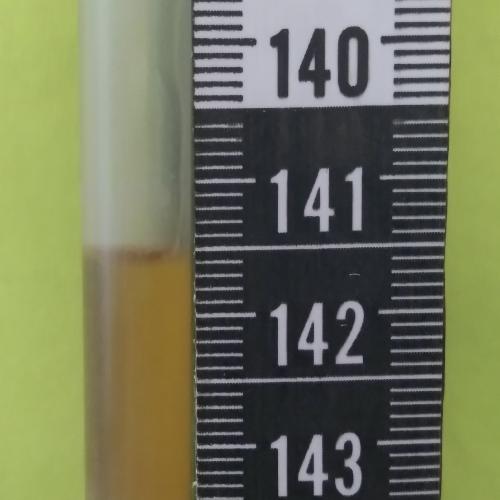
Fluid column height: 141.5 cm